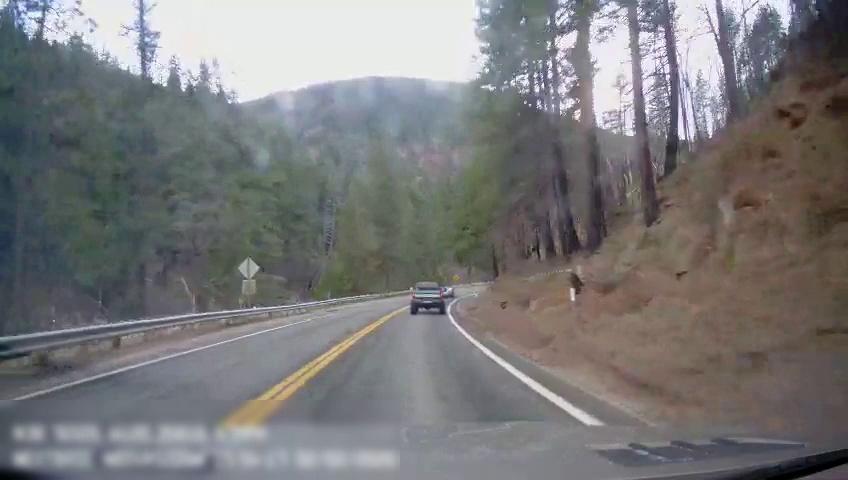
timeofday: Day
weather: Sunny
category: Drivable Space
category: Vehicles | Car
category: Vehicles | Truck
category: Lanes | Current Lane
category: Lanes | Current Lane
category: Lanes | Alternate Lane